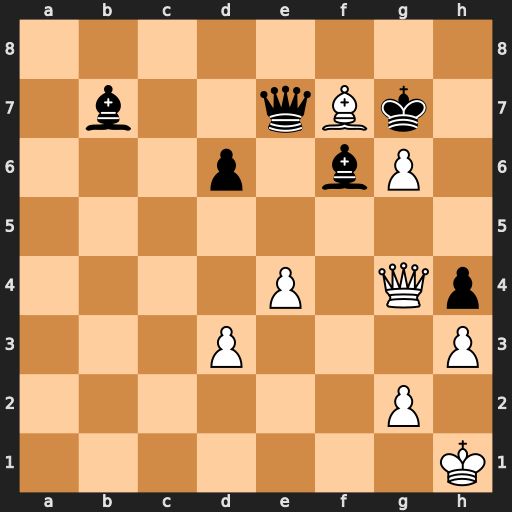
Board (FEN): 8/1b2qBk1/3p1bP1/8/4P1Qp/3P3P/6P1/7K
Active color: w
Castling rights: -
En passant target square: -
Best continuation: Qh5 Qd7 Qh7+